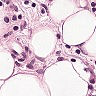
Metastatic tissue present: yes